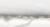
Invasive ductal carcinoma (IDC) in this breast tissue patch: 0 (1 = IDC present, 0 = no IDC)